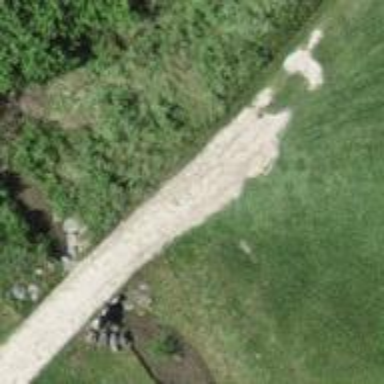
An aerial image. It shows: Track road on bridge with fine gravel surface graded as grade2.